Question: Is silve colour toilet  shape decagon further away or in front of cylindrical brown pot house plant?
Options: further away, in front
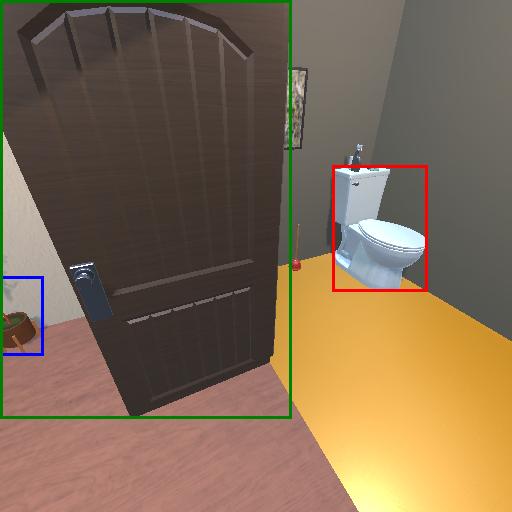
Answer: further away